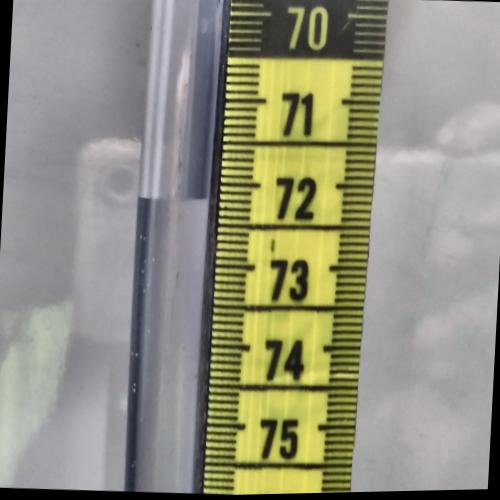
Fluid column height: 72.2 cm